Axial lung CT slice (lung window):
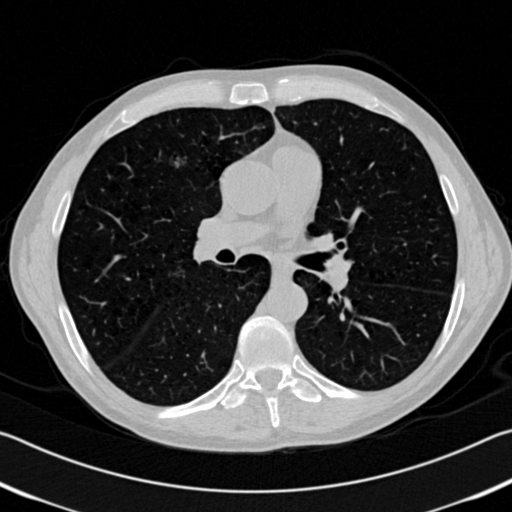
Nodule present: yes
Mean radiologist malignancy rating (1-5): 3